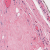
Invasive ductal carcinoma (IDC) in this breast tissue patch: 0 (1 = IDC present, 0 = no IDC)